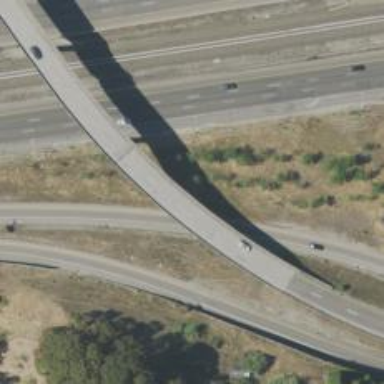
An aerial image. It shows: Asphalt motorway.